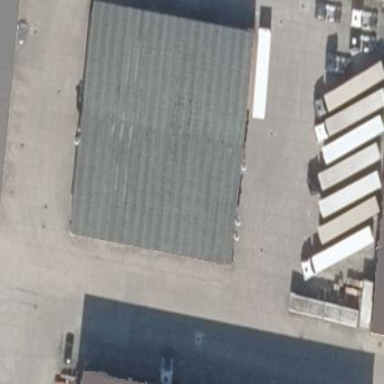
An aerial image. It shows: Industrial building.